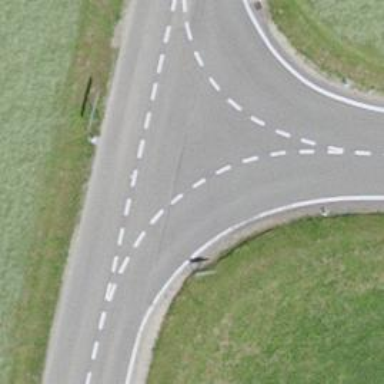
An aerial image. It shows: Road with "give way" sign.